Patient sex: F
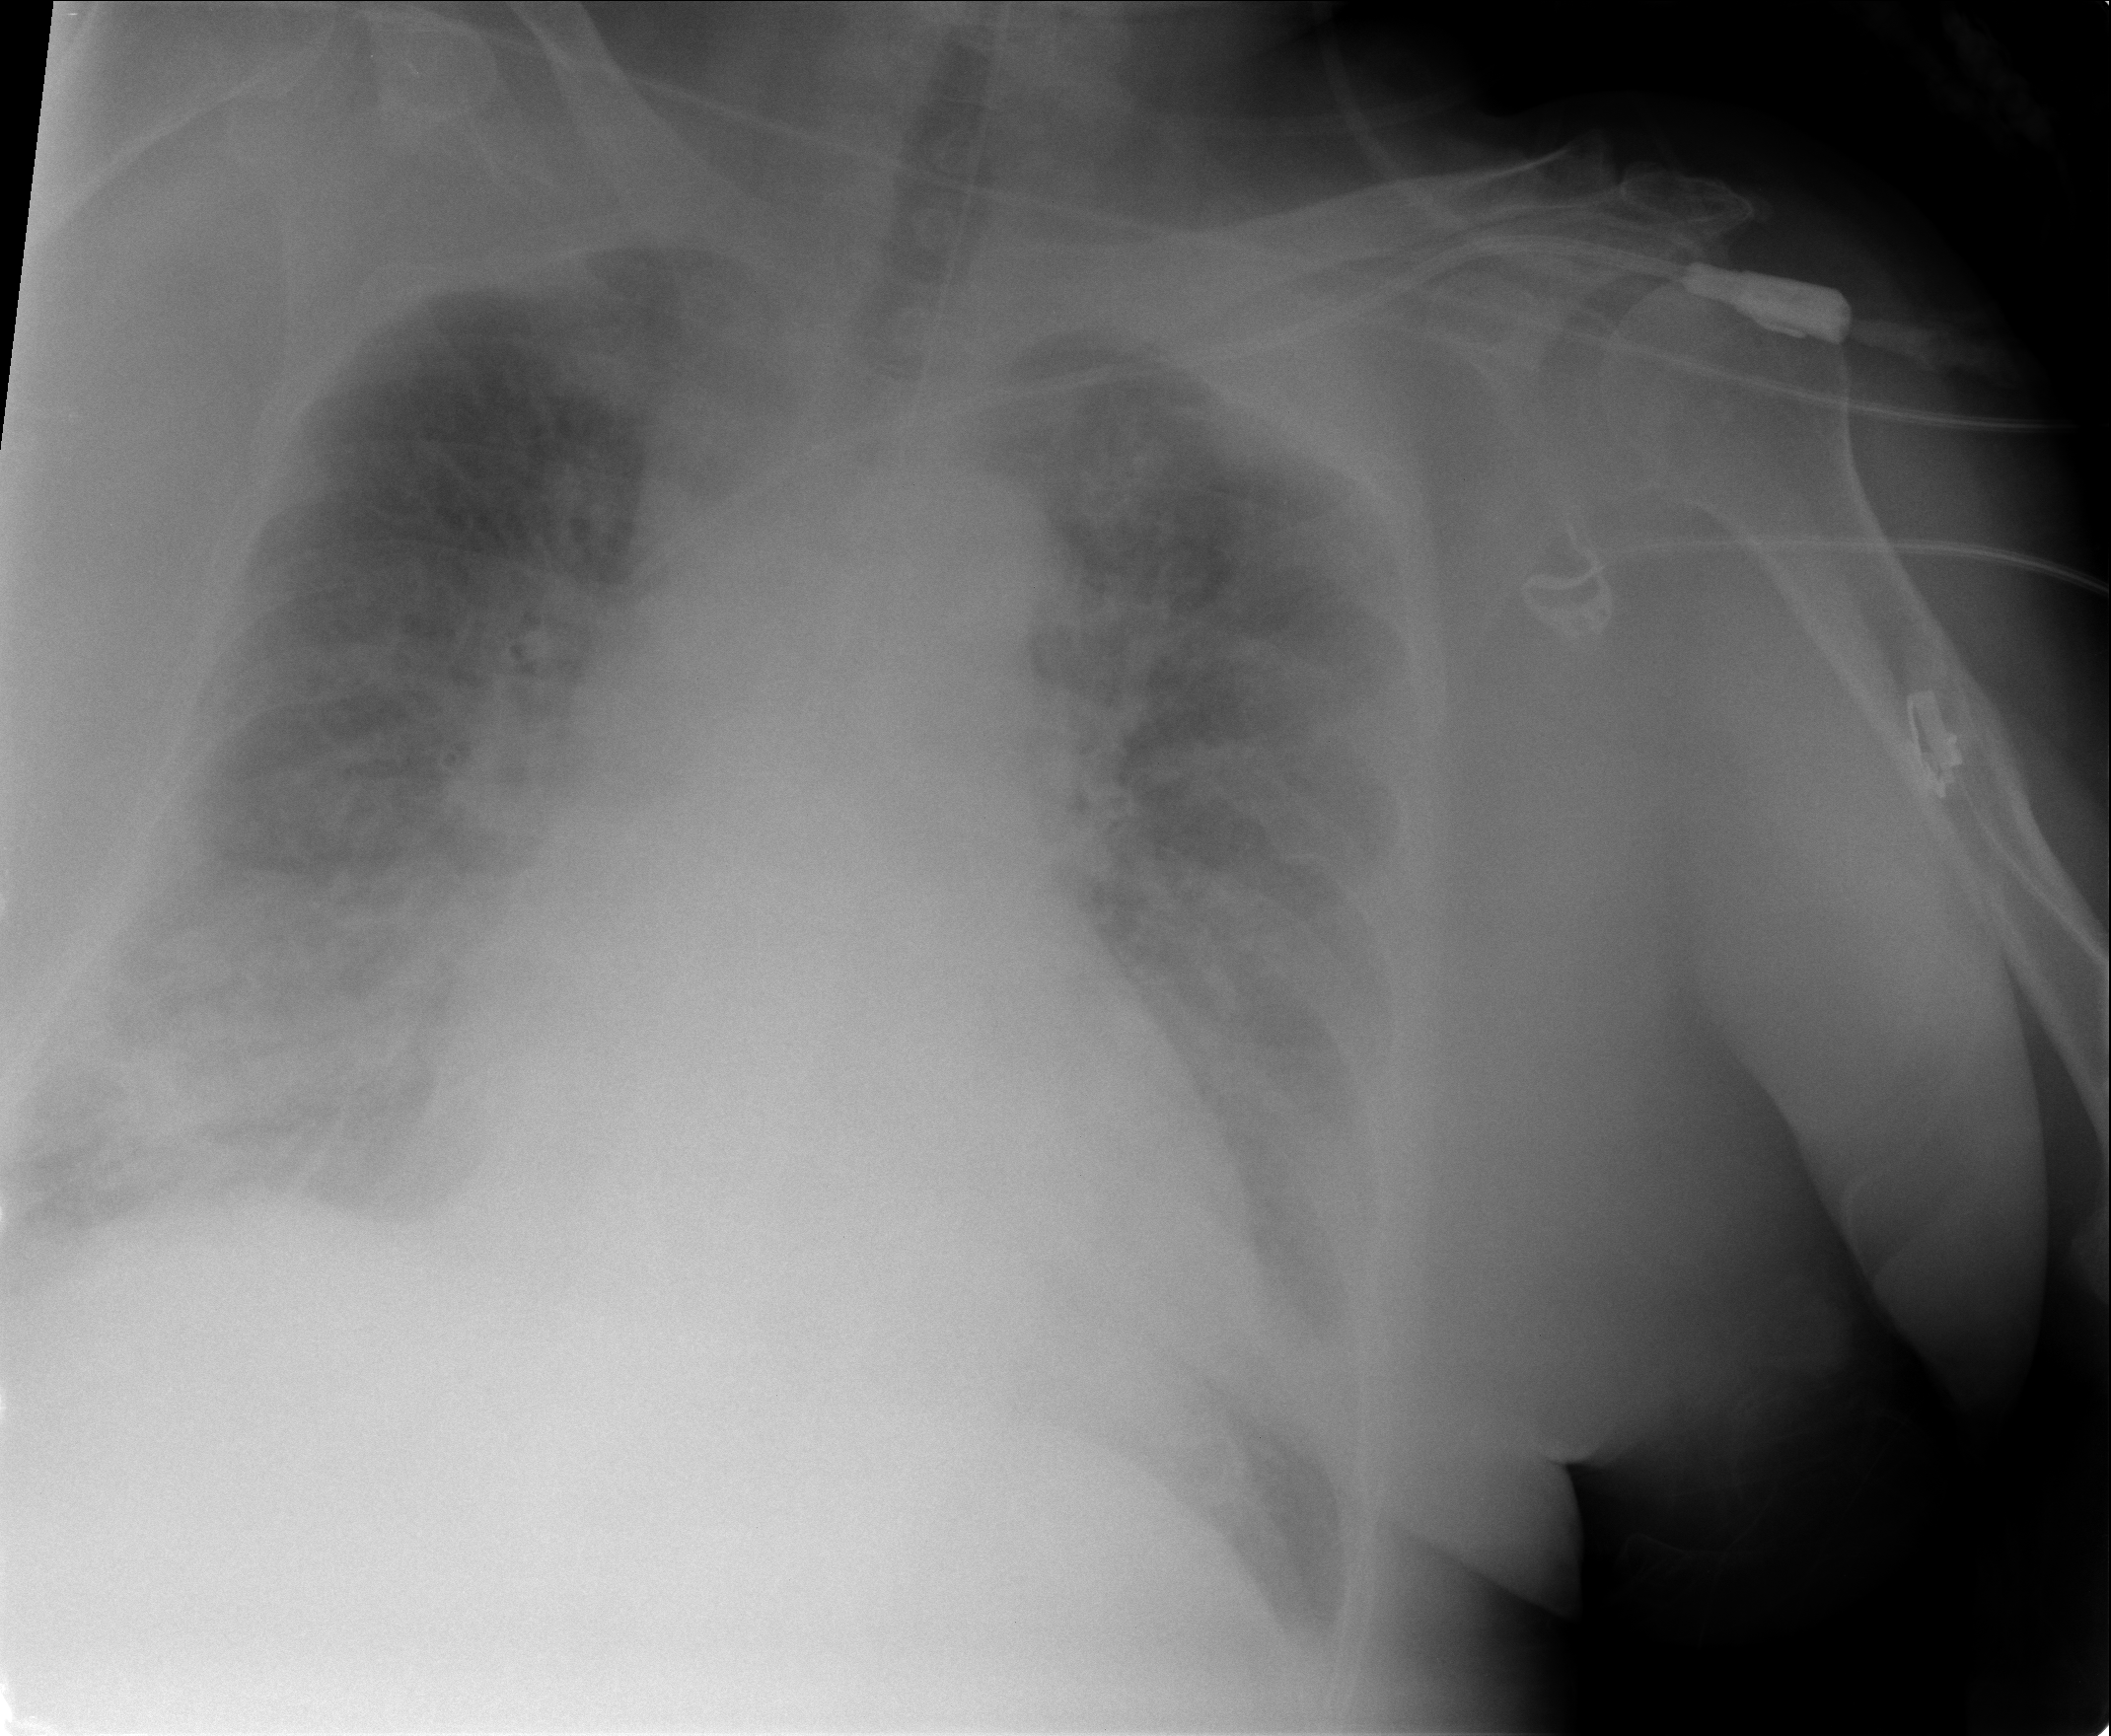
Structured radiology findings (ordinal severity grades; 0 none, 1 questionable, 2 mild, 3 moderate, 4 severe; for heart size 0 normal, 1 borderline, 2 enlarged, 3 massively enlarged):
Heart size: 2
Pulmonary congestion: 2
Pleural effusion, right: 2
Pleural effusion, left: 2
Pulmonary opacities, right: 2
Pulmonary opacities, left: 0
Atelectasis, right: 2
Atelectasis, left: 2